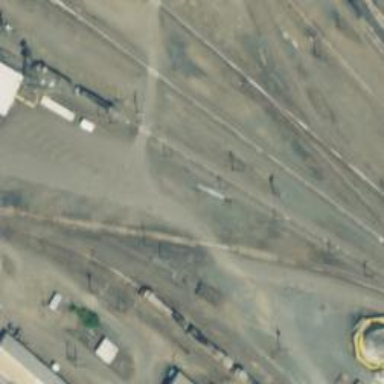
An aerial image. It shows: Level crossing along the railway.